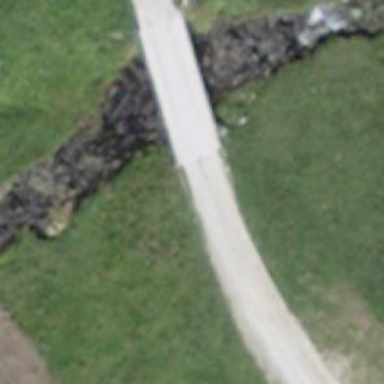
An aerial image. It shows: Track road with pebblestone surface on bridge with grade2 tracktype.